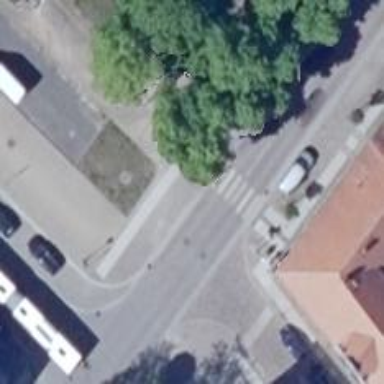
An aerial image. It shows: Zebra crossing on the road.